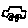
Label: car